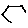
Label: hexagon